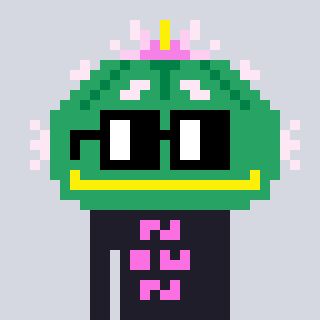
a pixel art character with square black glasses, a peyote-shaped head and a grayscale-colored body on a cool background